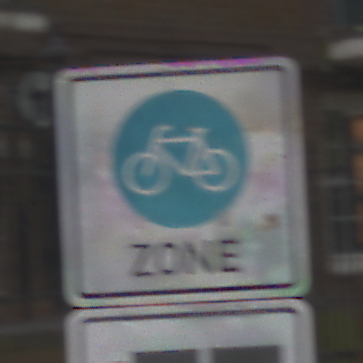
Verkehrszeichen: BeginnFahrradzone
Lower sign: MehrspurigeFahrzeugeFrei4
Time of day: MorningAfternoon
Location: Outdoor (Urban)
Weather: Overcast
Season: NotSpecified
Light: Natural